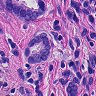
Metastatic tissue present: yes